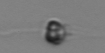
Label: Apedinella